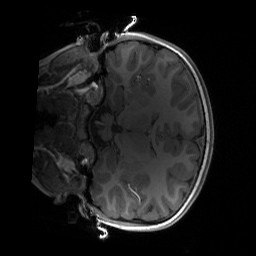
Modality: T1w
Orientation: coronal
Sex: female
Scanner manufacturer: siemens
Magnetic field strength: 3 T
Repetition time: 1.9 s
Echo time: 0.00243 s